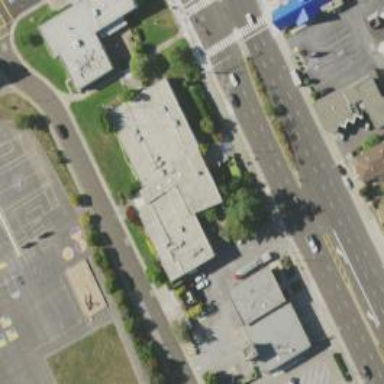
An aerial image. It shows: Civic building.